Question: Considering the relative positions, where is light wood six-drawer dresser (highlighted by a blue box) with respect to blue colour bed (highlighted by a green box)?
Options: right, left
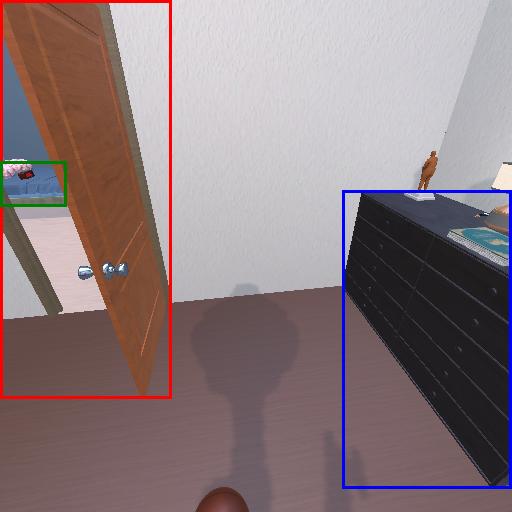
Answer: right